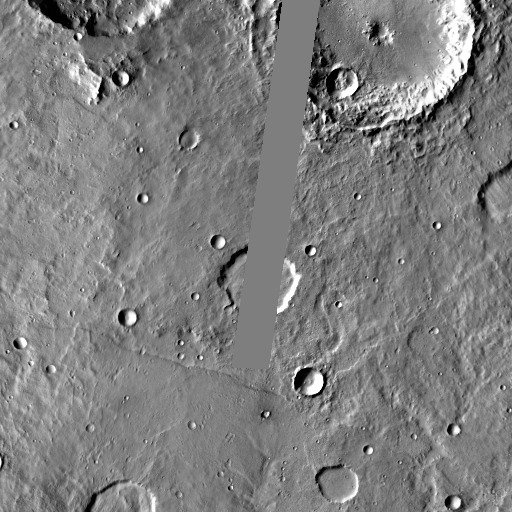
Crater classes present: Background, Other, Layered, Buried, Secondary